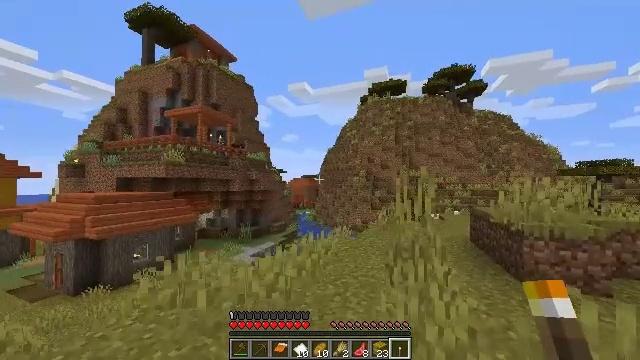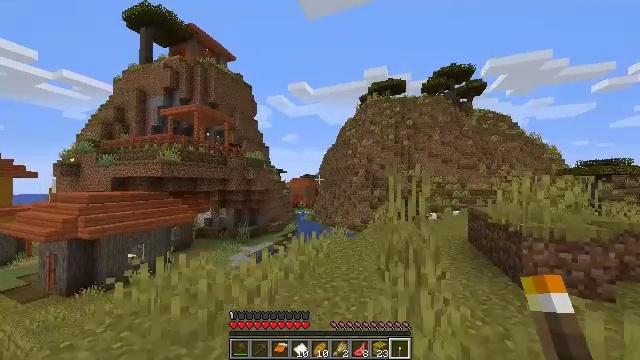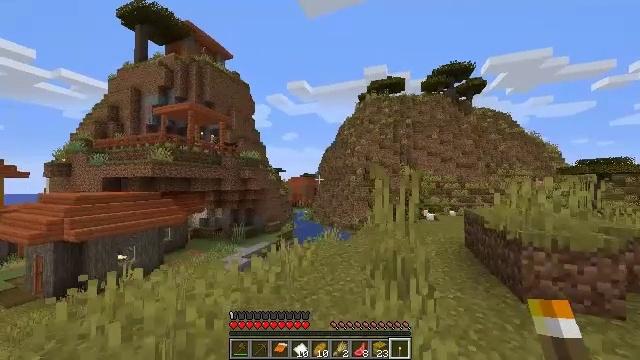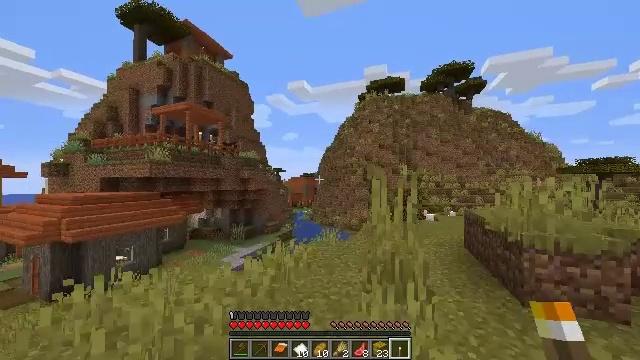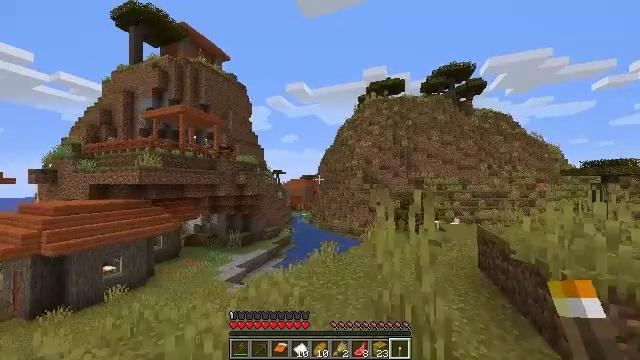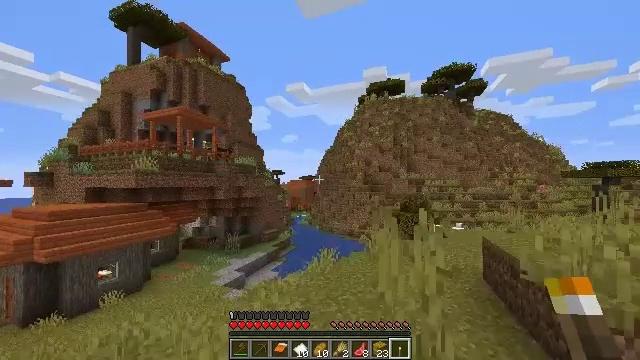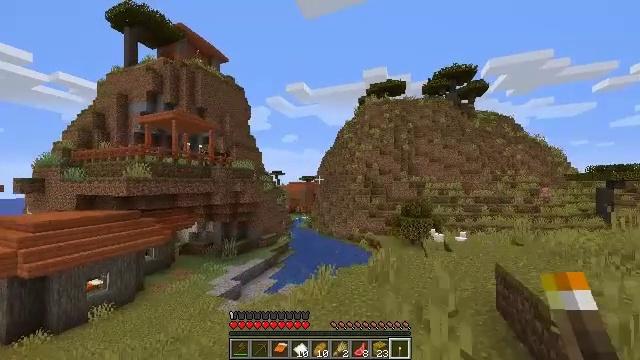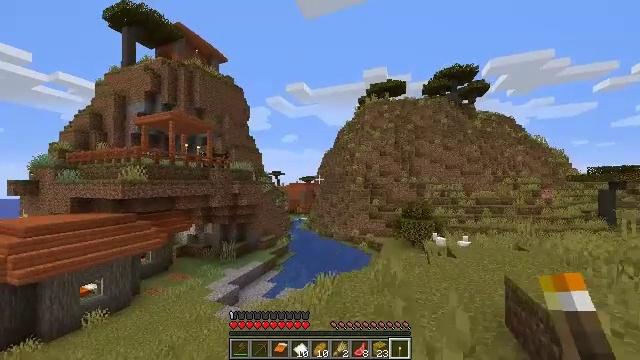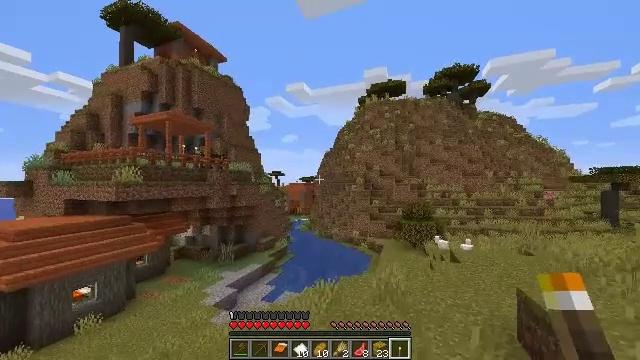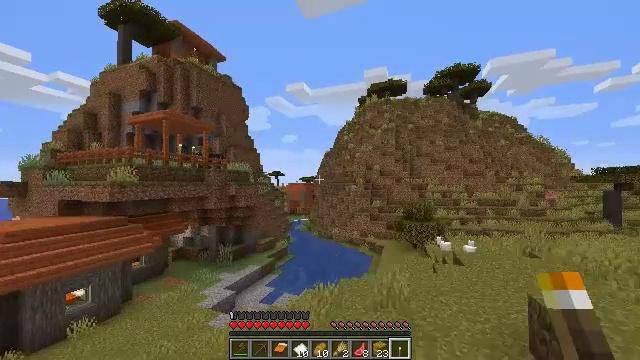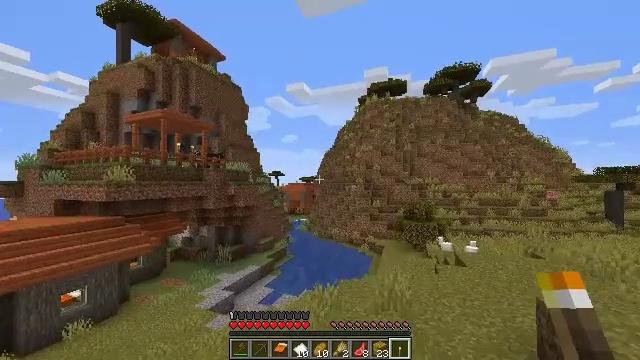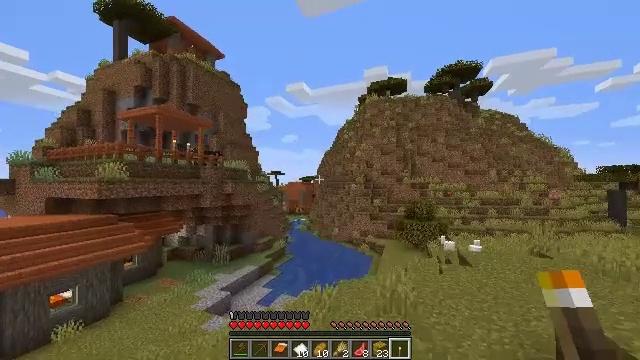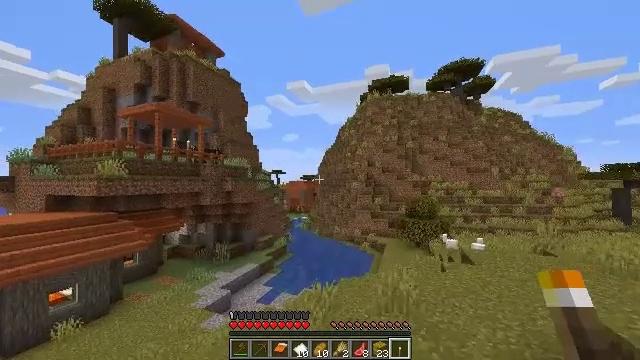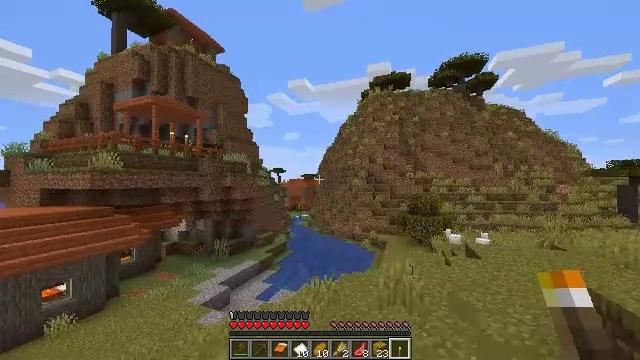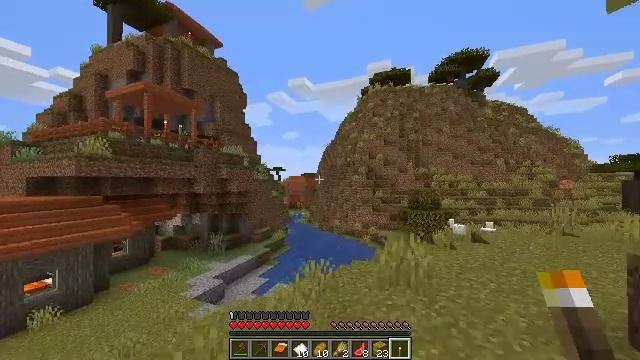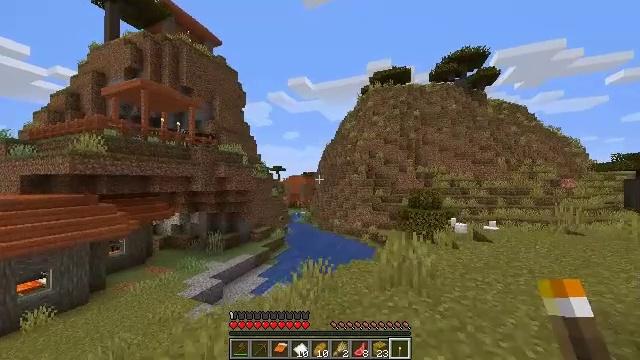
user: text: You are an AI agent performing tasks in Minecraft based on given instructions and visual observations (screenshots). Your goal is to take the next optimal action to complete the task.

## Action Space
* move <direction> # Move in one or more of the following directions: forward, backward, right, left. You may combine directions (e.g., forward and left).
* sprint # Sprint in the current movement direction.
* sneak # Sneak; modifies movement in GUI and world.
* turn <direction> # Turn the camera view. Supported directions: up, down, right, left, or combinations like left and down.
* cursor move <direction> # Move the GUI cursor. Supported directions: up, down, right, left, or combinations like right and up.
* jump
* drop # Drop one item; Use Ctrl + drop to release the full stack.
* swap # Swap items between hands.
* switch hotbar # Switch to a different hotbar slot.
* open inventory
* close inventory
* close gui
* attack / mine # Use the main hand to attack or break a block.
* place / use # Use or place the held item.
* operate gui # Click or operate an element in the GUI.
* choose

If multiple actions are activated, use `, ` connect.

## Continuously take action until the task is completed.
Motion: motion action
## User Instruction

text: Mine the blast furnace.
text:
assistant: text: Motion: move forward and move right
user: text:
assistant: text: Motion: move forward and move right
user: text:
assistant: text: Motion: move forward
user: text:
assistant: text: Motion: move forward, jump
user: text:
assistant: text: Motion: move forward, jump
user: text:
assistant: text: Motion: move forward, jump
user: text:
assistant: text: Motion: move forward, jump
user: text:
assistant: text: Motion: move forward, jump
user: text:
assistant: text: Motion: move forward, jump
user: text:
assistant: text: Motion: move forward and move right, jump
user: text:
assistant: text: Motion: move forward and move right, jump
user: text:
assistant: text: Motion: move forward and move right, jump
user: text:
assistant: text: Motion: move forward, jump
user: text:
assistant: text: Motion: move forward, jump
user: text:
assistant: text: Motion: move forward, jump
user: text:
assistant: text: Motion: move forward, jump
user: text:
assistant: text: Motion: move forward, jump
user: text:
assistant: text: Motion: move forward, jump
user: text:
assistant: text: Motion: move forward, turn down, jump
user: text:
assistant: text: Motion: move forward, jump
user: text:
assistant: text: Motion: move forward, jump
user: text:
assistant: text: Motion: move forward, jump
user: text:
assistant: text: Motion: move forward, jump
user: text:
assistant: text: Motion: move forward, jump
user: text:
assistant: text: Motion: move forward, jump
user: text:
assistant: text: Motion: move forward, turn left and down, jump
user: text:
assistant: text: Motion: move forward, turn left and down, jump
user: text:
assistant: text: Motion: move forward, jump
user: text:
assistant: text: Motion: move forward, jump
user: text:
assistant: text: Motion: move forward, jump